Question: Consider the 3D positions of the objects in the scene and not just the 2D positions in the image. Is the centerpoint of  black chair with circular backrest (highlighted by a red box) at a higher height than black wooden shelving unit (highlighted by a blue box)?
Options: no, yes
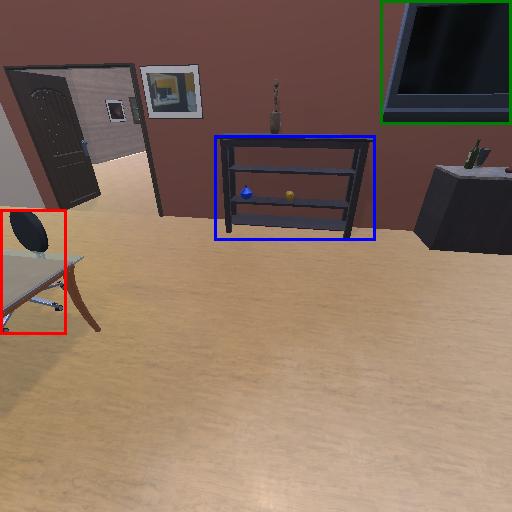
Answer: no